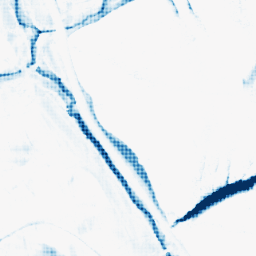
Category: morphological
Decomposition family: morphological_rect
Decomposition parameters: operation: closing
width: 10
height: 20
Upsampling method: sinc_hamming
Upsampling parameters: scale: 8
kernel_size: 8
Upsampling scale: 8